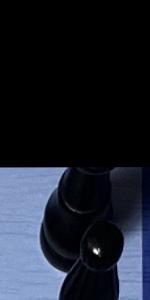
Label: King_Black